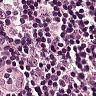
Metastatic tissue present: yes